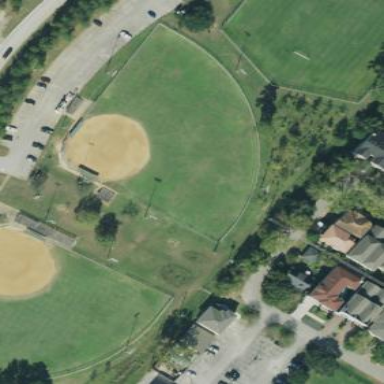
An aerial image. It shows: Fenced softball pitch for leisure and sports activities on land.